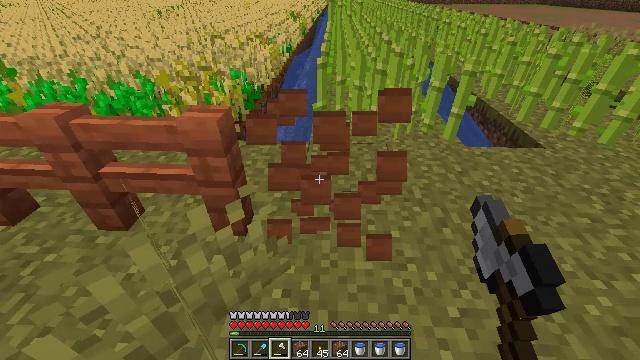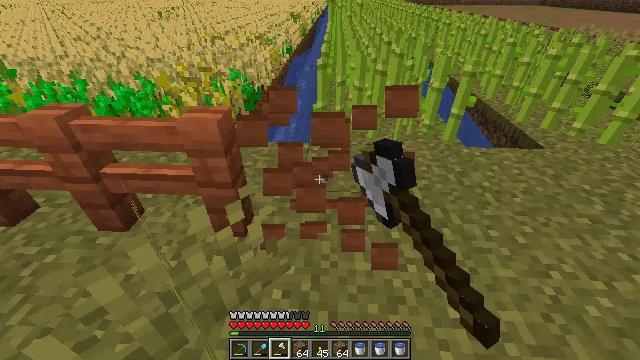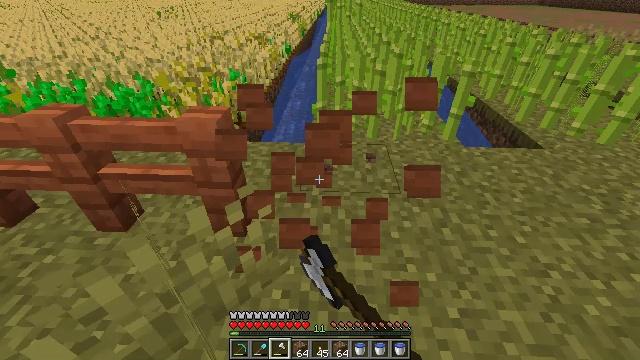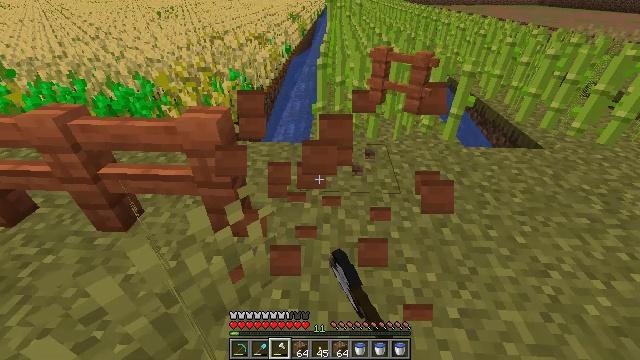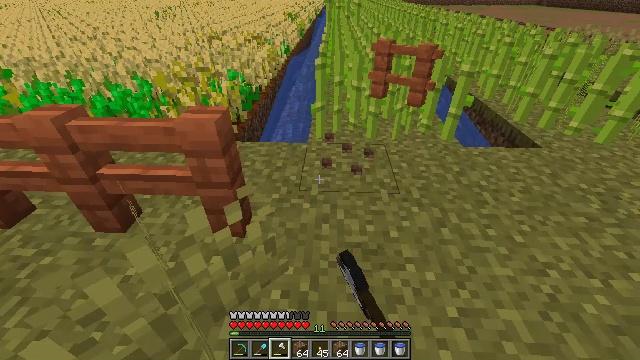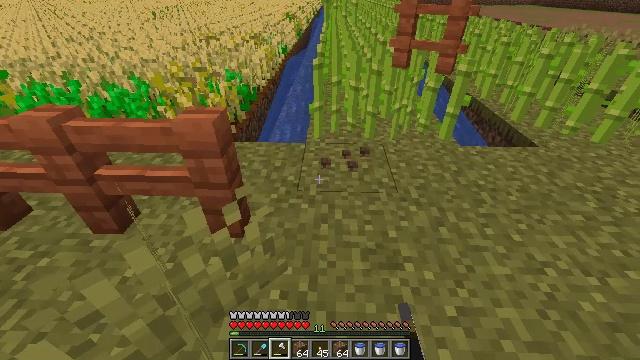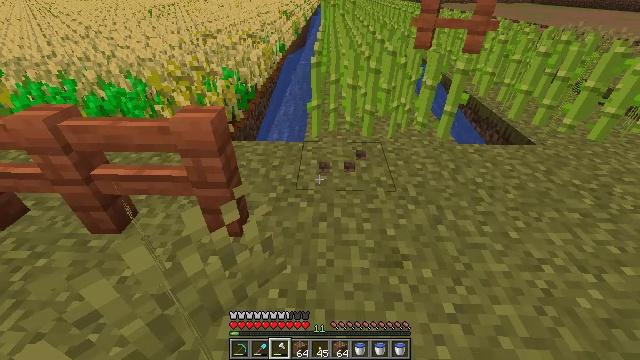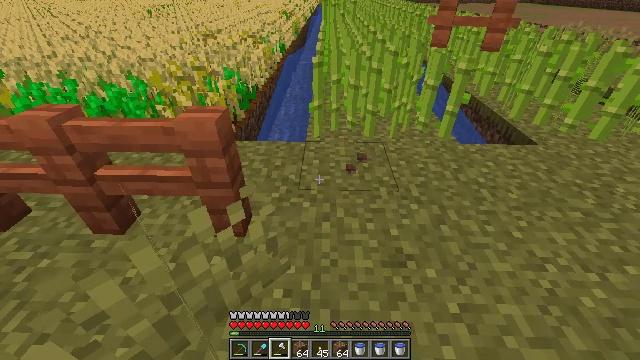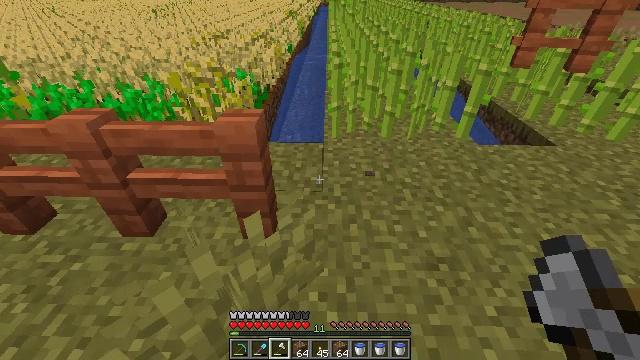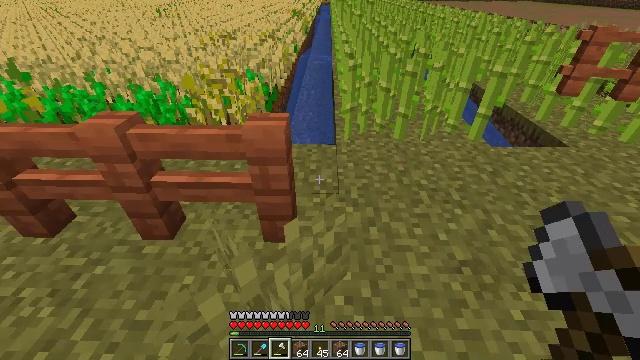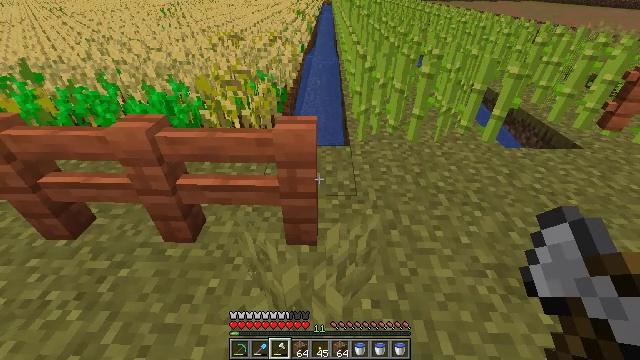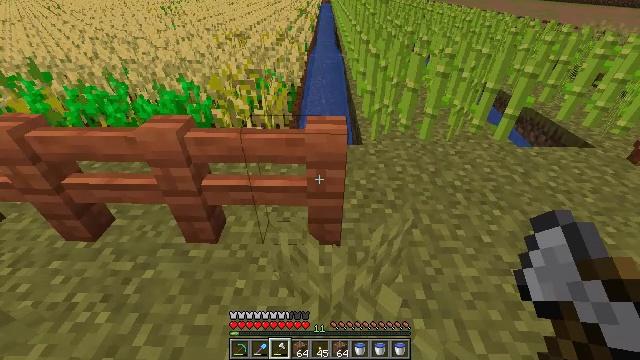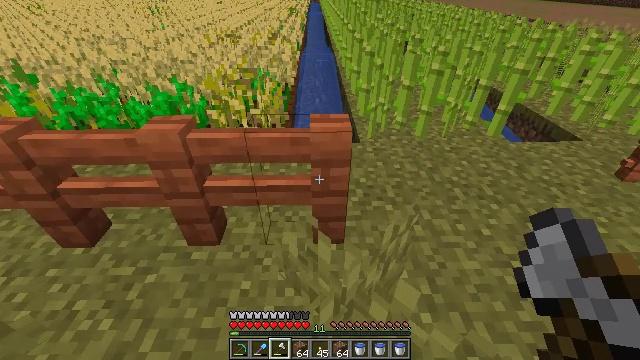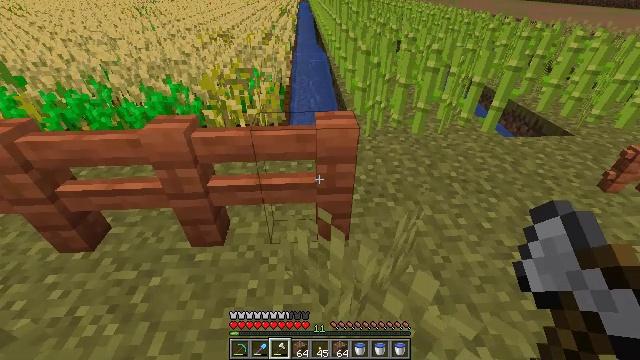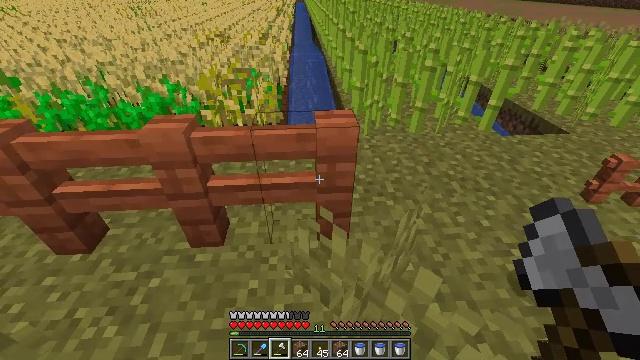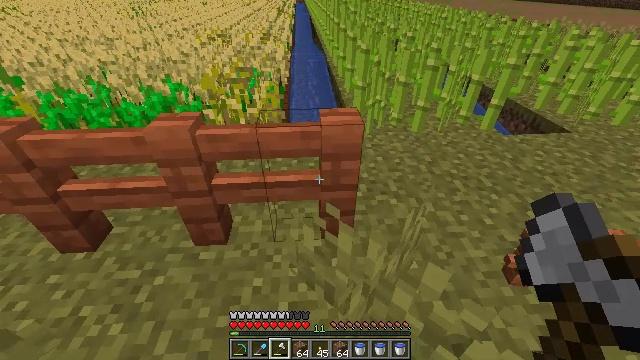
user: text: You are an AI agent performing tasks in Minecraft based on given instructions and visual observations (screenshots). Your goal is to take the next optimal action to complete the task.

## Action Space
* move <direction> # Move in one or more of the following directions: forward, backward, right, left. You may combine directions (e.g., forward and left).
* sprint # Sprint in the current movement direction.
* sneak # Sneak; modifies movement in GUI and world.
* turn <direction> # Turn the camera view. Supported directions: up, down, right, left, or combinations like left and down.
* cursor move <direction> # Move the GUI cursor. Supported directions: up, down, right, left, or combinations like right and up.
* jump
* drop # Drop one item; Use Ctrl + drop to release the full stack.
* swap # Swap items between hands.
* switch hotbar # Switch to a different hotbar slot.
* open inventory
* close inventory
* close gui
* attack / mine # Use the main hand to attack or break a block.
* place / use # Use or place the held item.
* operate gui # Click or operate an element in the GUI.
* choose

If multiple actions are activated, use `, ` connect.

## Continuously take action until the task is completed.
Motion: motion action
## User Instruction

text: Pick up the acacia fence after mining.
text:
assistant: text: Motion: attack / mine
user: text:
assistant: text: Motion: attack / mine
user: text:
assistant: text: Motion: attack / mine
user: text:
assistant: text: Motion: no_op
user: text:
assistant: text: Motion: no_op
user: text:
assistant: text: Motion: no_op
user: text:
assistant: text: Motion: move left
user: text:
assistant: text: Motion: move left
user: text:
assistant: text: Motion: move left
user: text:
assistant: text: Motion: move left
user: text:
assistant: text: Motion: move left
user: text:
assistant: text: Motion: turn right
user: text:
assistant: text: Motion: turn right
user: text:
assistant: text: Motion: no_op
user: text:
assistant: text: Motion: no_op
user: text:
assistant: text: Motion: no_op
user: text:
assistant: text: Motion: no_op
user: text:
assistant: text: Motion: no_op
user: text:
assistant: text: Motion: no_op
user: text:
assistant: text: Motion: turn left
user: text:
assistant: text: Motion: no_op
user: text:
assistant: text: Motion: no_op
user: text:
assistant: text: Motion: no_op
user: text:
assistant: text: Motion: no_op
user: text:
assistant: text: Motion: attack / mine
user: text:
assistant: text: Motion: attack / mine
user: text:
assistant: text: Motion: attack / mine
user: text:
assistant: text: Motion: attack / mine
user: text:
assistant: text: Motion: attack / mine
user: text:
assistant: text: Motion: attack / mine